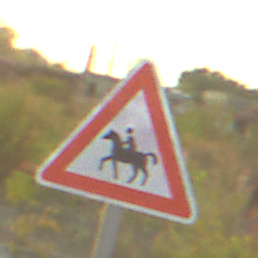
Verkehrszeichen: ReiterRechts
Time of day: SunriseSunset
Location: Outdoor (Suburban)
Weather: PartlyCloudy
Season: NotSpecified
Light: Natural